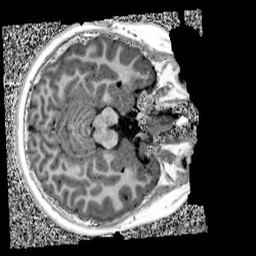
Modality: UNIT1
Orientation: axial
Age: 12
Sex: male
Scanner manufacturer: siemens
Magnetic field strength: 3 T
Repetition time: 4 s
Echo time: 0.00299 s